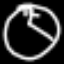
Label: clock